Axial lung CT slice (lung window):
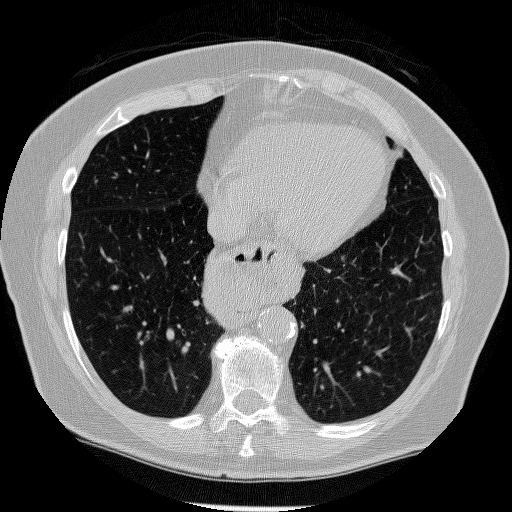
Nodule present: yes
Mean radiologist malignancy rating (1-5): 4.333